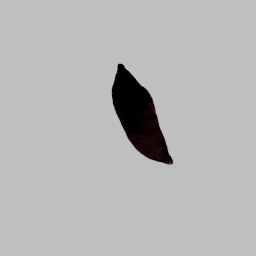
Label: decoration